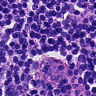
Metastatic tissue present: no